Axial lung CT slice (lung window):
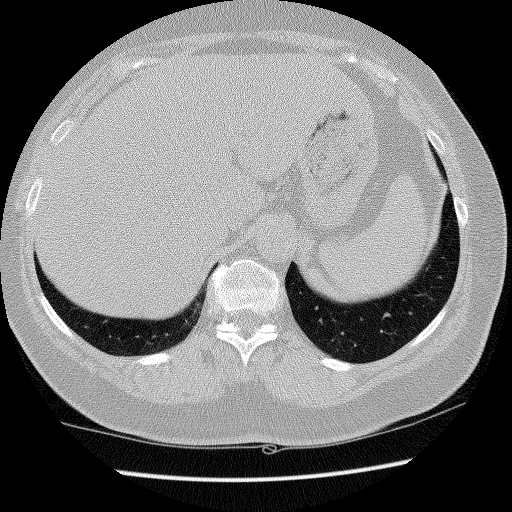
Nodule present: no